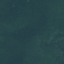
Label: Forest